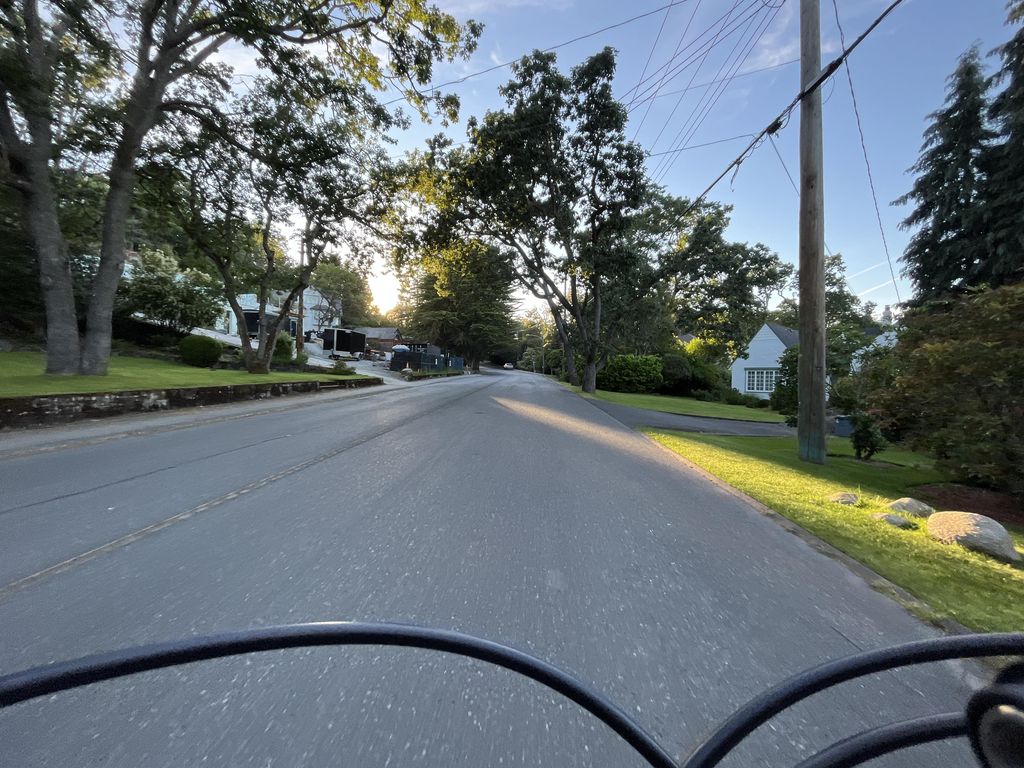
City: victoria